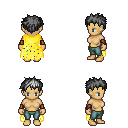
a pixel art fantasy rpg character, female body template, human, tanned skin, yellow tattered cape, teal pants, gray bedhead hairstyle, leather bracers, four views (front, back, left, right), 2x2 character sprite sheet, small pixel art, hard edges, no anti-aliasing